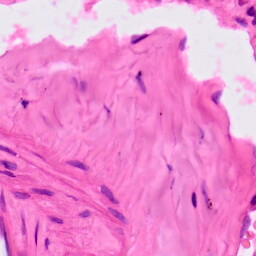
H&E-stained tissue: Lung